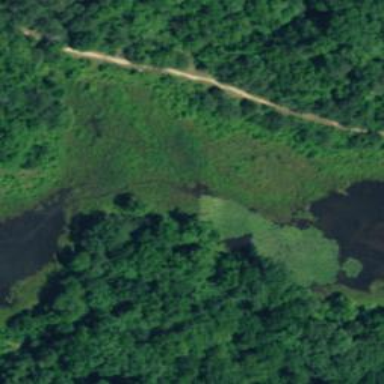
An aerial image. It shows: Marshy wetland area.